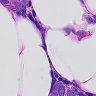
Metastatic tissue present: yes